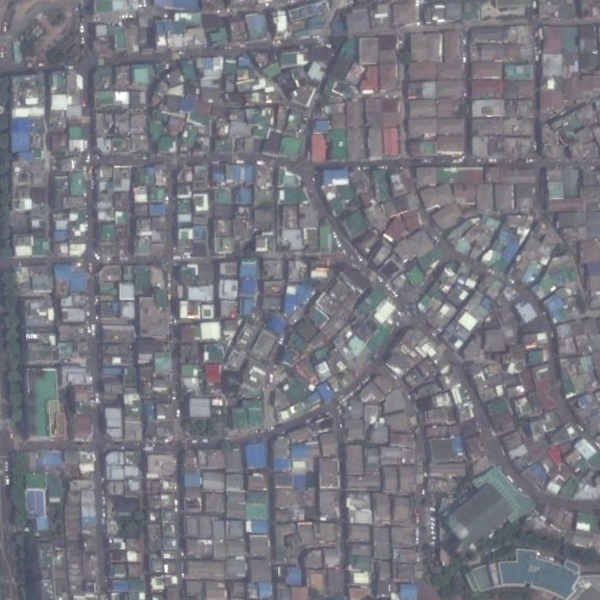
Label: DenseResidential